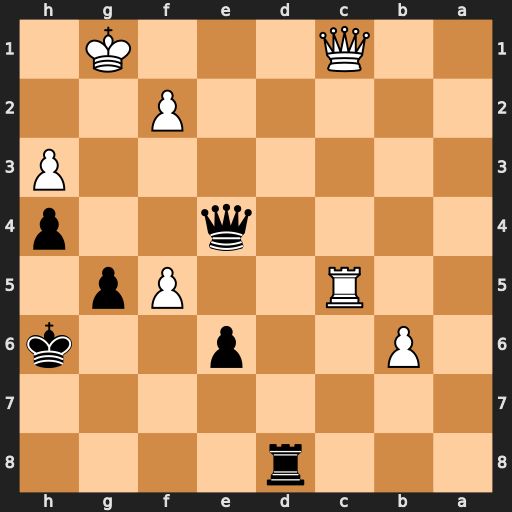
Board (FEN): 3r4/8/1P2p2k/2R2Pp1/4q2p/7P/5P2/2Q3K1
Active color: b
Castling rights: -
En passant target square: -
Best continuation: Qf3 f6 Rd1+ Qxd1 Qxd1+